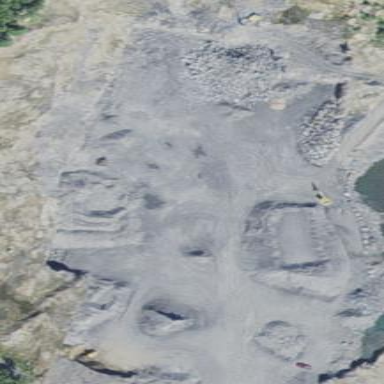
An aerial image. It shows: Quarry area marked as mine.